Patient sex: M
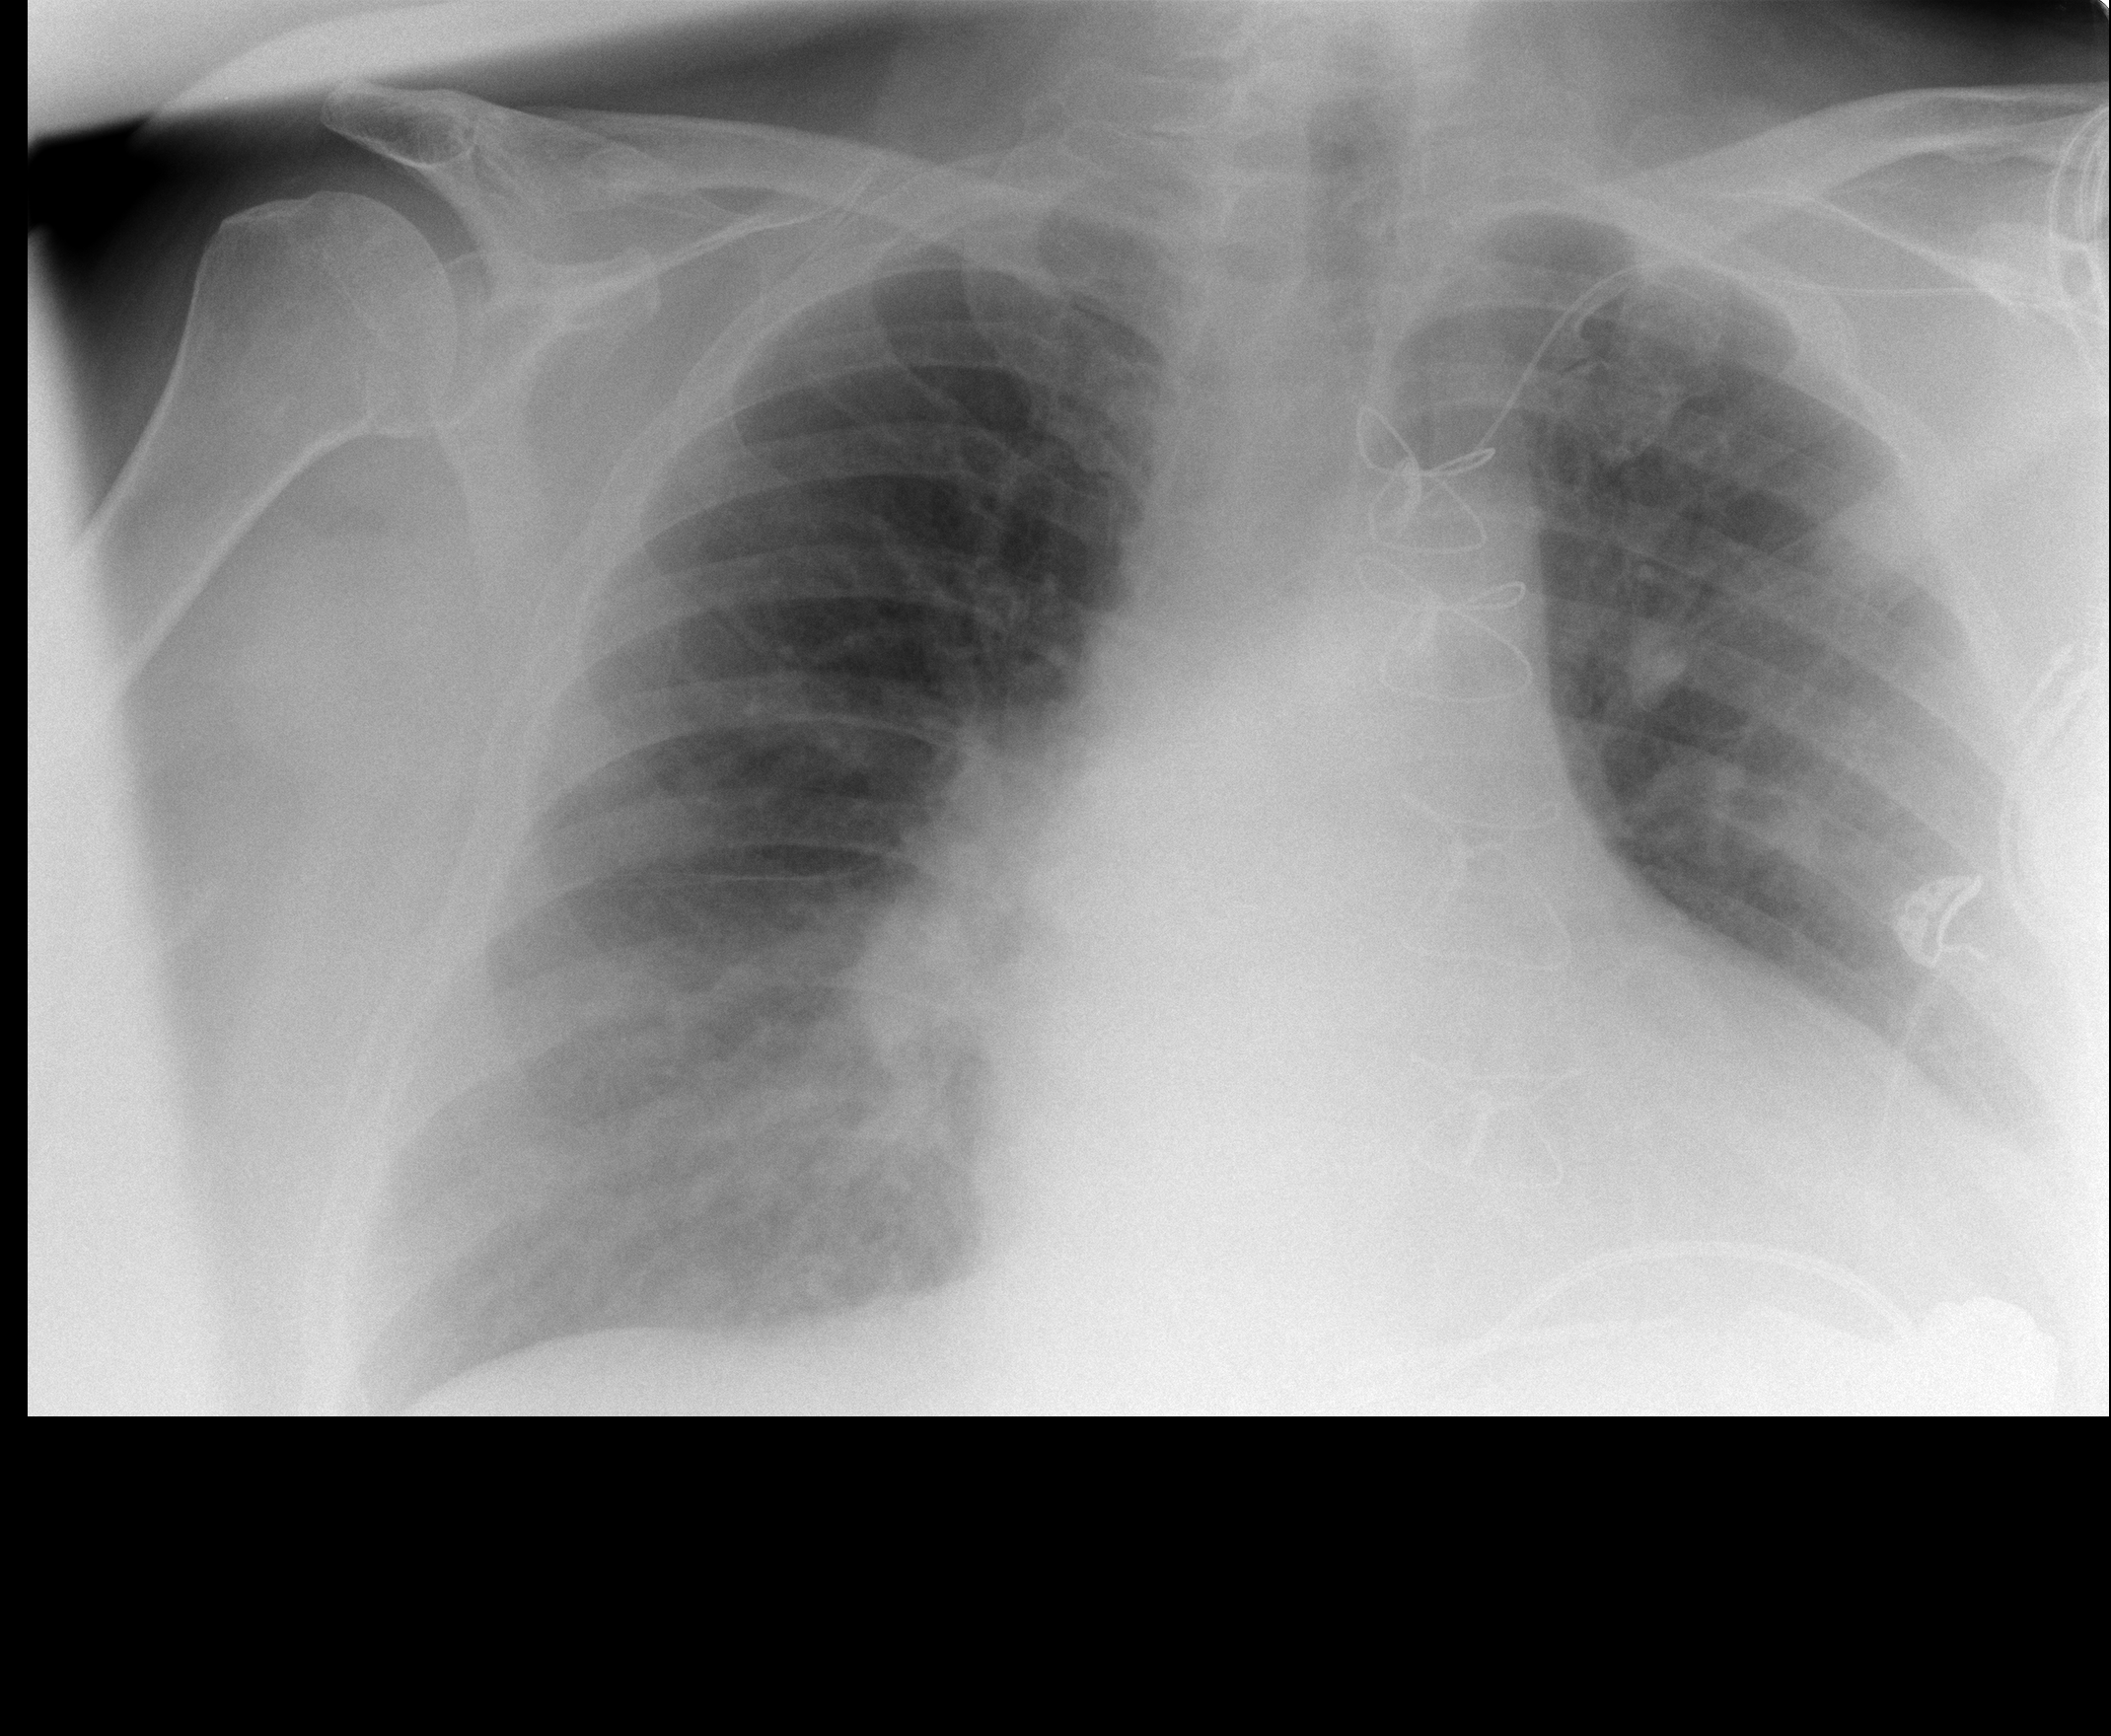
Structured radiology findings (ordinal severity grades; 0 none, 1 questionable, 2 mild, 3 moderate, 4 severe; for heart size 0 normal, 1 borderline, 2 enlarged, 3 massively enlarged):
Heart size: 2
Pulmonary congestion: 2
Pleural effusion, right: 0
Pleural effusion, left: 2
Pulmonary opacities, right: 0
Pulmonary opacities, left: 0
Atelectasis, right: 0
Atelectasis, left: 0